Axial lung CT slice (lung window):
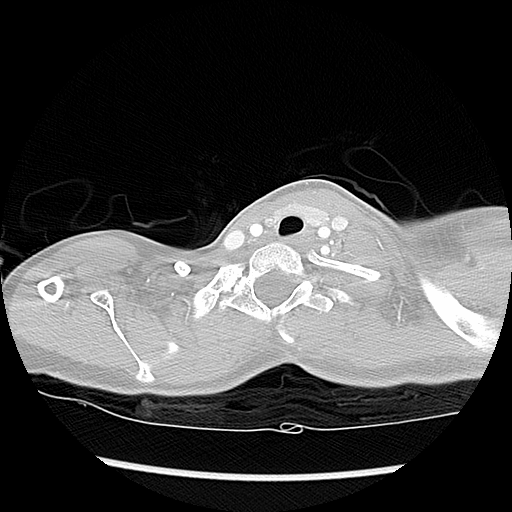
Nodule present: no